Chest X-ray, PA view. Patient: 27 years old, sex M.
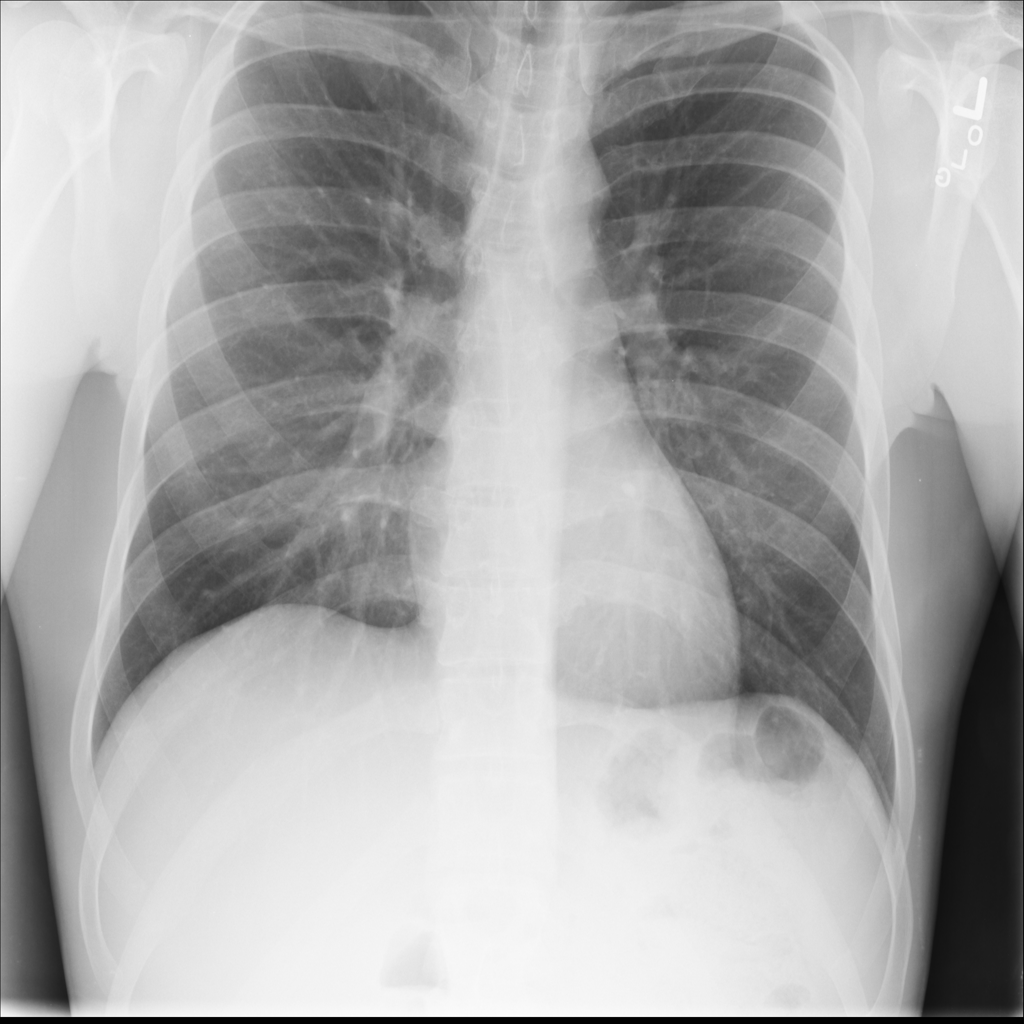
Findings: No Finding